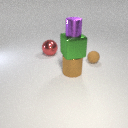
small brown rubber sphere to the right of large brown metal cylinder